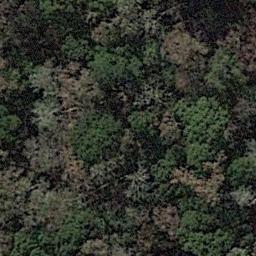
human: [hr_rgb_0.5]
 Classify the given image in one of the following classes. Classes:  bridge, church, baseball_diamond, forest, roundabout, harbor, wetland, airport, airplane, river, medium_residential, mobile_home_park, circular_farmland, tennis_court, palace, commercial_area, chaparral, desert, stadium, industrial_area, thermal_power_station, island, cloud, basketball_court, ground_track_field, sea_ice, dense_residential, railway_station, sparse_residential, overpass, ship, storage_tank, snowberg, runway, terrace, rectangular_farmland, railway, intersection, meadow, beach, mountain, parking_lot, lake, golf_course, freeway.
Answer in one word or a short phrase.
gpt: forest